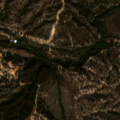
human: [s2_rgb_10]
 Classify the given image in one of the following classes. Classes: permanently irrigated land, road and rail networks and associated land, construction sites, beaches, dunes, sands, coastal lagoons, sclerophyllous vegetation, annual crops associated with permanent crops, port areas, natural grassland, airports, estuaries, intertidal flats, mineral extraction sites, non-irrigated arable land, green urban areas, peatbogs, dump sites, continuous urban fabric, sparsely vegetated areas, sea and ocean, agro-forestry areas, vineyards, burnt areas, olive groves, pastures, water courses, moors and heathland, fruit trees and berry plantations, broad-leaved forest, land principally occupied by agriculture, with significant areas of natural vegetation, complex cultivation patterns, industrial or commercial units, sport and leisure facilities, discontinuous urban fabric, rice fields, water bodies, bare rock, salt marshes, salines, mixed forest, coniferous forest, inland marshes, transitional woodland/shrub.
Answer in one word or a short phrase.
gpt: non-irrigated arable land, annual crops associated with permanent crops, broad-leaved forest